Question: I need to merge two lists in Prolog. On input should be predicate 'merge/3'.

Should work like this:
'''
?- merge([6,4,b,8], [5,b,s,6], X).
X = [6, 4, b, 8, 5, s].
'''
What I have tried:
'''
%rules
merge(A, B, X):-
merge(A, B, B, X).
merge([], X, _, X).
merge([Head|L1], [Head|L2], Tmp, [Head|X]) :-
merge(L1, L2, Tmp, X),
!.
merge(L1, [_|L2], Tmp, X) :-
merge(L1, L2, Tmp, X),
!.
merge([A|L1], [], Tmp, [A|X]) :-
merge(L1, Tmp, Tmp, X),
!.
'''
What I get:
'''
?- merge([1,2,a,3], [5,d,a,1], X).
X = [1, 2, a, 3, 5, d, a, 1].
'''
What I expect:
'''
?- merge([1,2,a,3], [5,d,a,1], X).
X = [1, 2, a, 3, 5, d].
'''
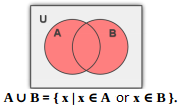
Answer: This can be done by rewriting built-in predicates ! e.g :
'''
my_append([], R, R) .
my_append([H|T], R1, [H|R2]) :-
my_append(T, R1, R2).
my_member(H, [H|_]).
my_member(H, [_|T]) :-
my_member(H, T).
'''
So, I can say that merging L with an empty list gives this list L
'''
merge(L, [], L).
'''
Now, to merge two lists, I look at the first element of the second list.
If it is in the first list, I ignore it and I merge the first list, with the rest of the second.
If not, I add this first element at the end of the first list and I merge the new first list with the rest of the second.
I must say that it's not very efficient !!
'''
merge(L, [H| T], R) :-
( my_member(H, L)
-> merge(L, T, R)
; my_append(L, [H], L1),
merge(L1, T, R)).
'''